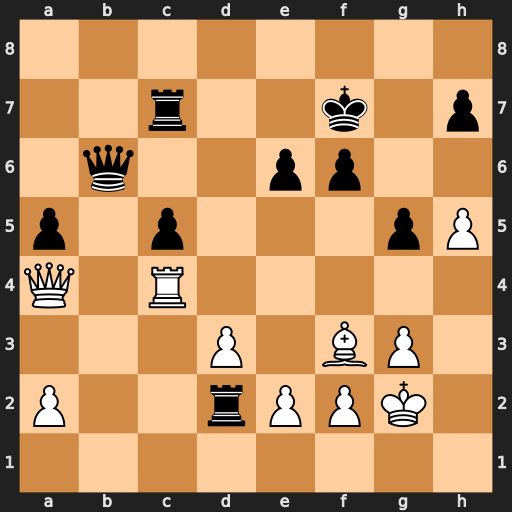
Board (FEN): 8/2r2k1p/1q2pp2/p1p3pP/Q1R5/3P1BP1/P2rPPK1/8
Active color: w
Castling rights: -
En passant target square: g6
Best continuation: hxg6+ hxg6 Rh4 c4 Rh8